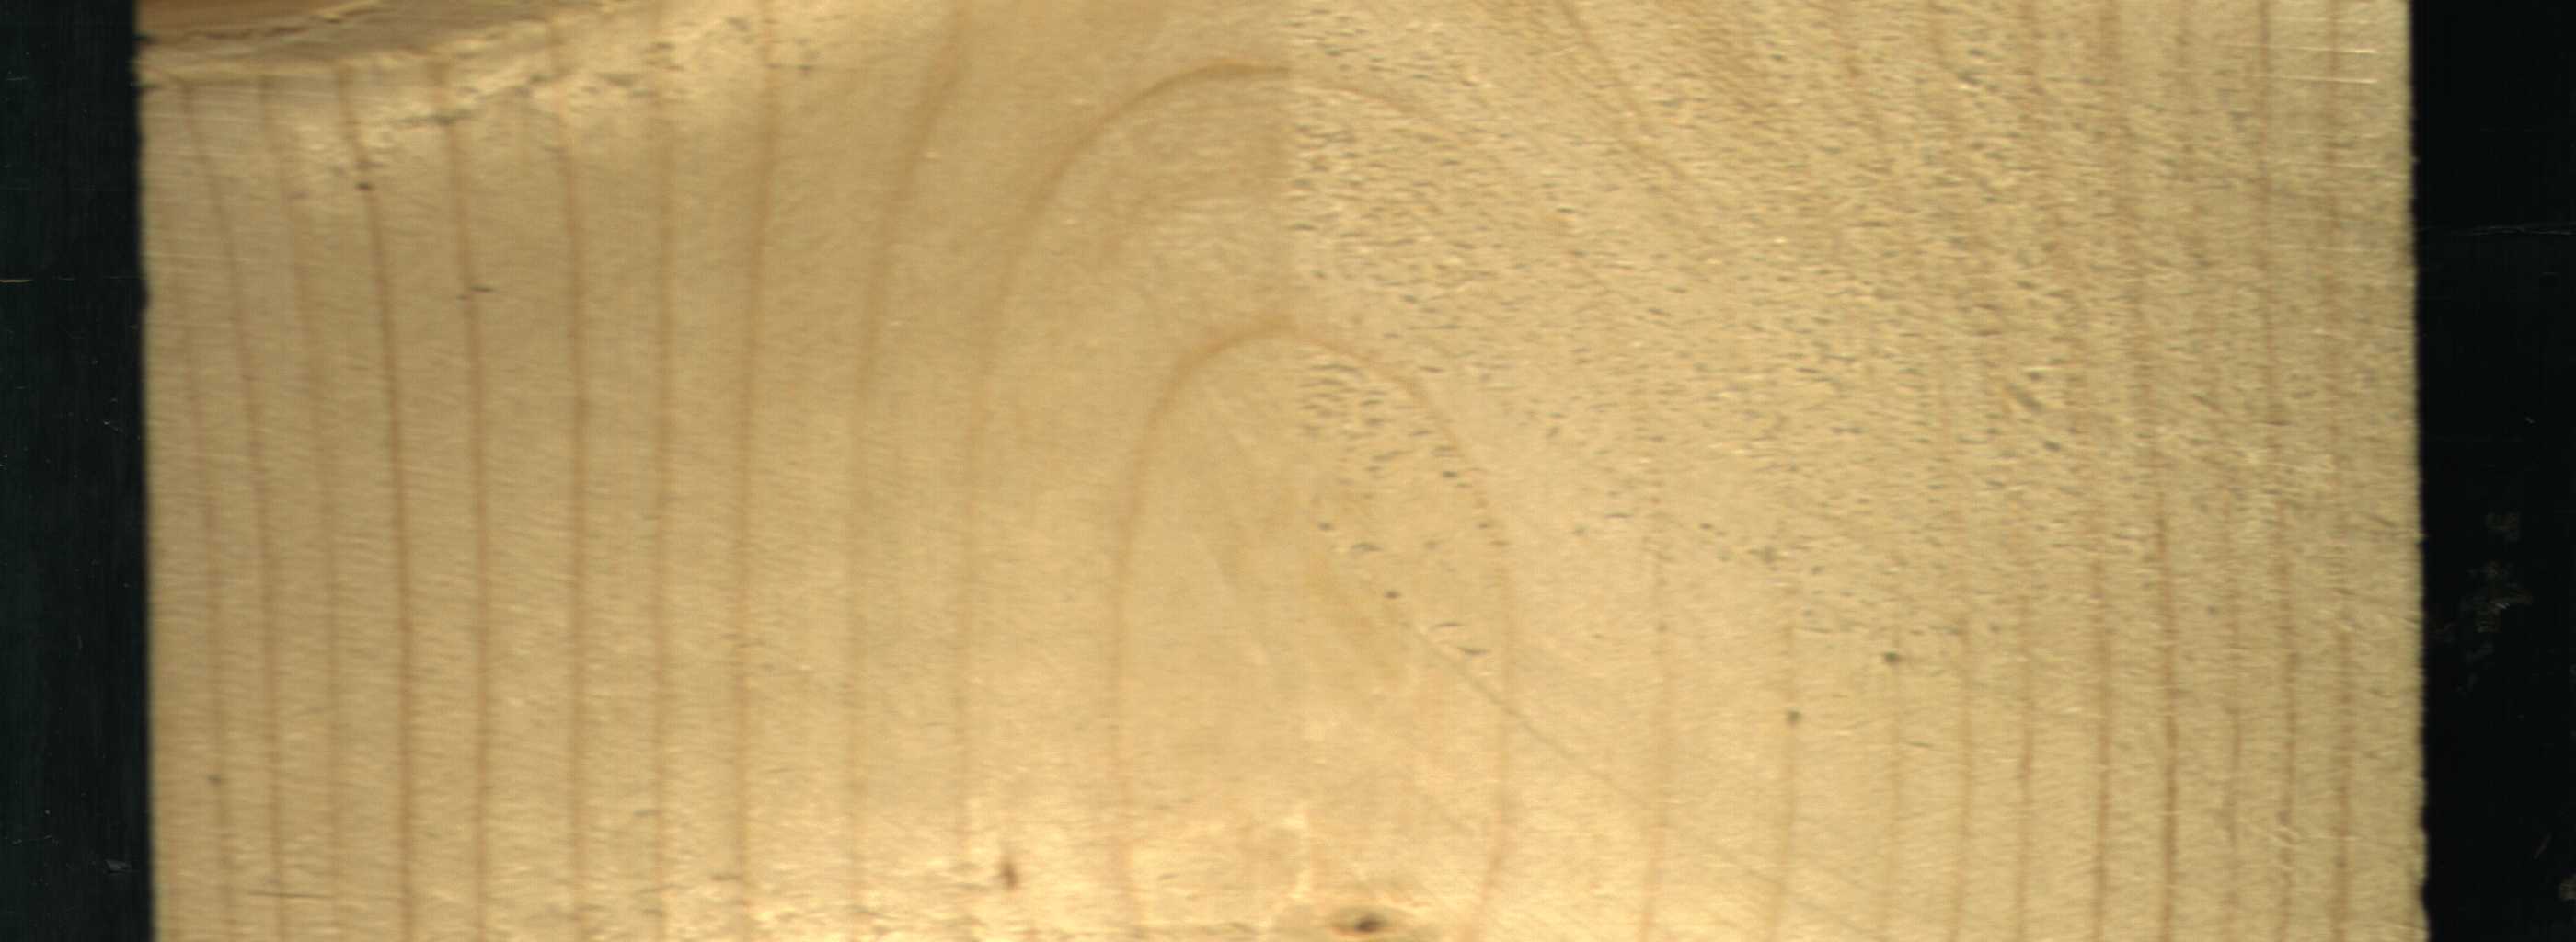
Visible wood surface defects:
Live_Knot